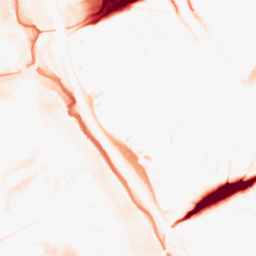
Category: morphological
Decomposition family: tophat
Decomposition parameters: size: 20
mode: black
Upsampling method: sinc_hamming
Upsampling parameters: scale: 2
kernel_size: 4
Upsampling scale: 2